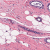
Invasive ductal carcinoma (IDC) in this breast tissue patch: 0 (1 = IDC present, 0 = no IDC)